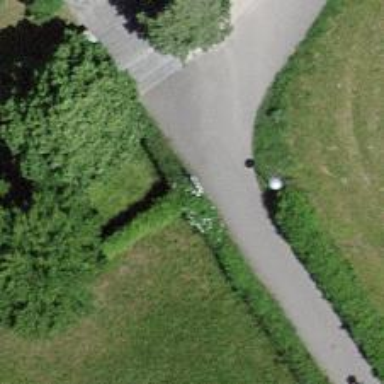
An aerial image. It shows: Hedge barrier.